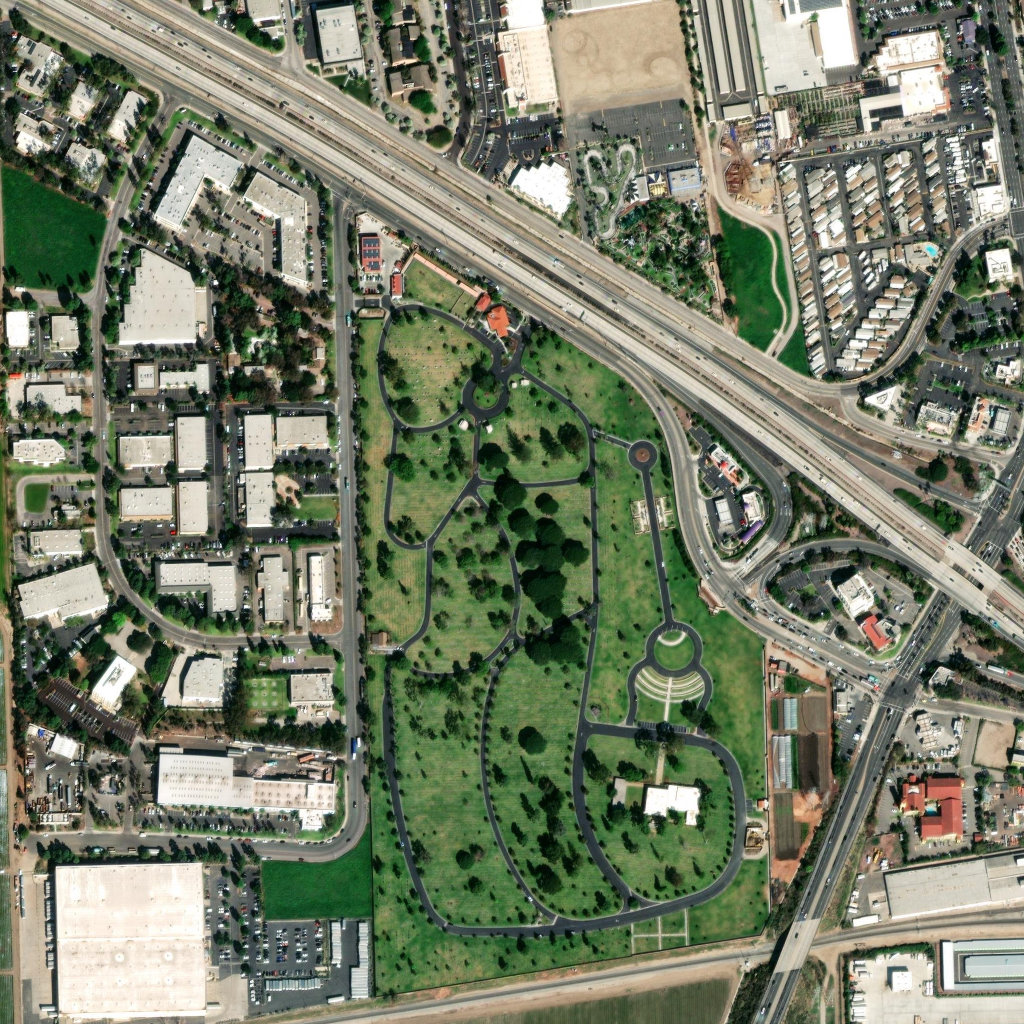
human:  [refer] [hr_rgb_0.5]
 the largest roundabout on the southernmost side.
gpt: <box>[[63, 60, 68, 65, 0]]</box>